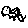
Label: bird